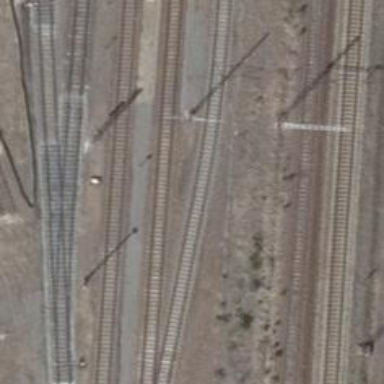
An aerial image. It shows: Railway yard in service.